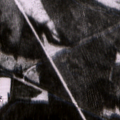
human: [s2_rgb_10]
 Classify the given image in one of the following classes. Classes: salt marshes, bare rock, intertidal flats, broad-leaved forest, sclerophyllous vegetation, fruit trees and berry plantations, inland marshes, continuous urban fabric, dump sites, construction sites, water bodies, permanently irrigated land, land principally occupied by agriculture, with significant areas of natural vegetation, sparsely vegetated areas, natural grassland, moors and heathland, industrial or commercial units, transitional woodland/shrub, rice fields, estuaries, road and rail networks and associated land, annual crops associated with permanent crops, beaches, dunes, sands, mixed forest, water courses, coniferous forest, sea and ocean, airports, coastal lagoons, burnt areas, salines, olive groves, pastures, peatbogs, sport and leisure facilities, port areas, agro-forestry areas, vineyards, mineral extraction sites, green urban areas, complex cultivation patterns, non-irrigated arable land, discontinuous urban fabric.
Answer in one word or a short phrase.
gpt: coniferous forest, mixed forest, peatbogs